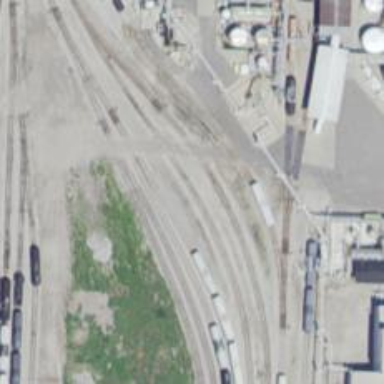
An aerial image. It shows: Railway yard used for servicing trains.